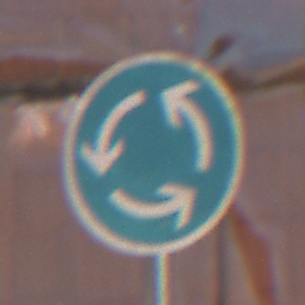
Verkehrszeichen: Kreisverkehr
Umgebung: Outdoor, Nature
Tageszeit: MorningAfternoon
Wetter: Clear
Licht: Natural
Jahreszeit: Summer
Kontrast: HighContrast